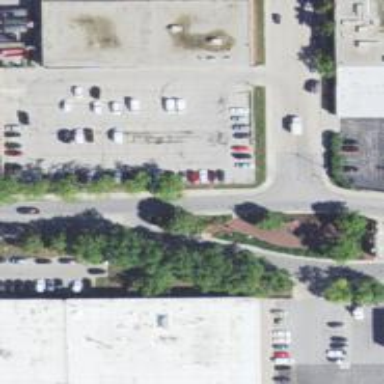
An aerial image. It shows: Footway located on traffic island.